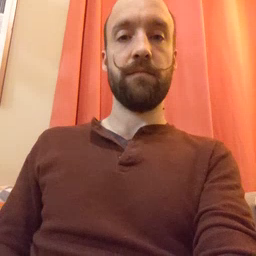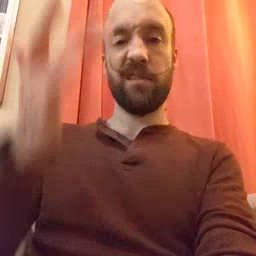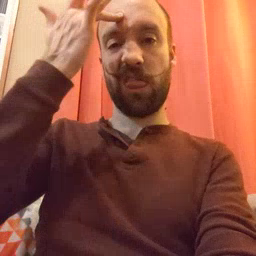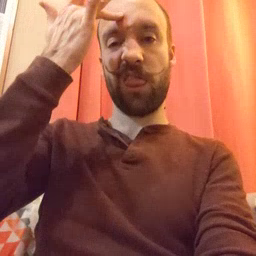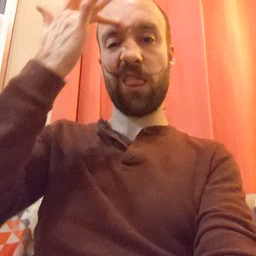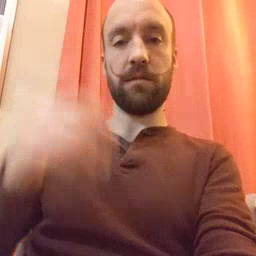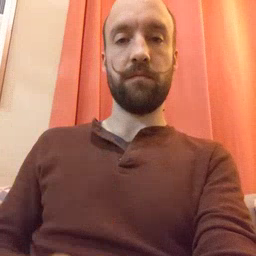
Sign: sick